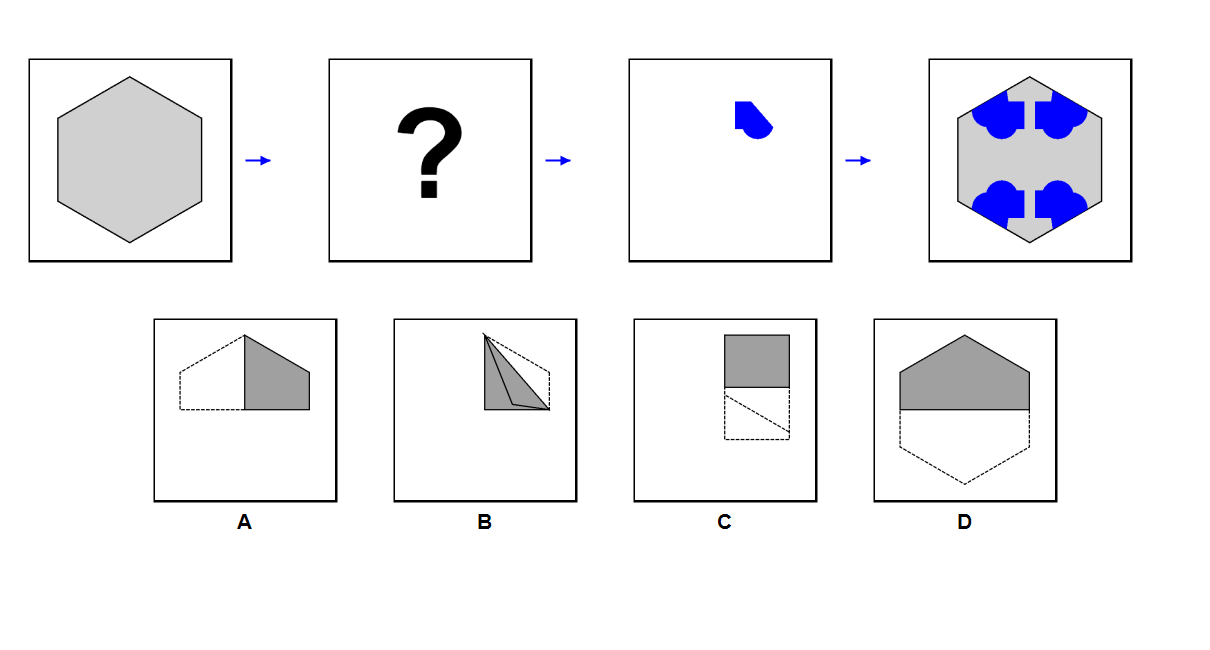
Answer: C